Field crop: maize
Growth stage: 1
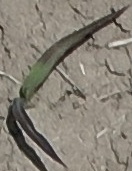
Species: sorghum